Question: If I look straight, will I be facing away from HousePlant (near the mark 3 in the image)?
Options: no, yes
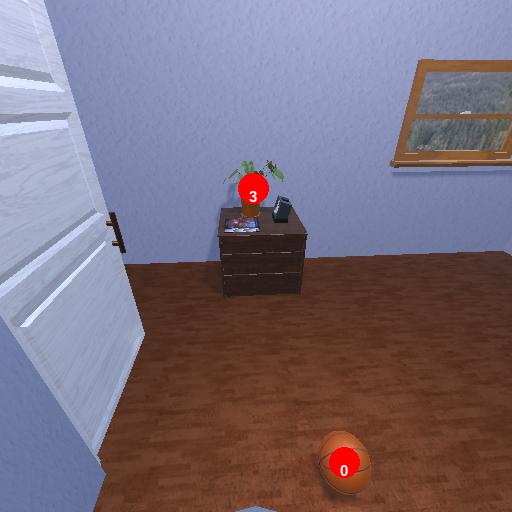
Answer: no